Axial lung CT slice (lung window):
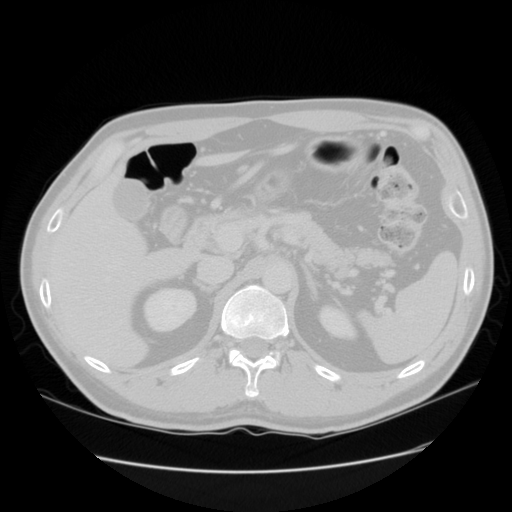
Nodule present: no